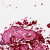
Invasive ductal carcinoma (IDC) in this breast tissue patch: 0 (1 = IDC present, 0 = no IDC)